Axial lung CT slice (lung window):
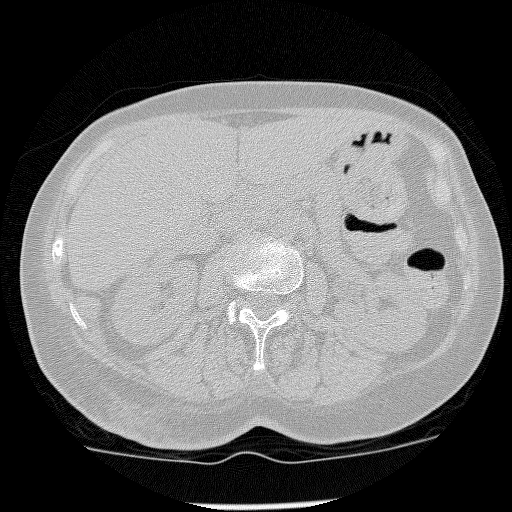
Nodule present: no